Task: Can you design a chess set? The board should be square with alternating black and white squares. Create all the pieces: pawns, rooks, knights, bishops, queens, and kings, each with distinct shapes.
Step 2708:
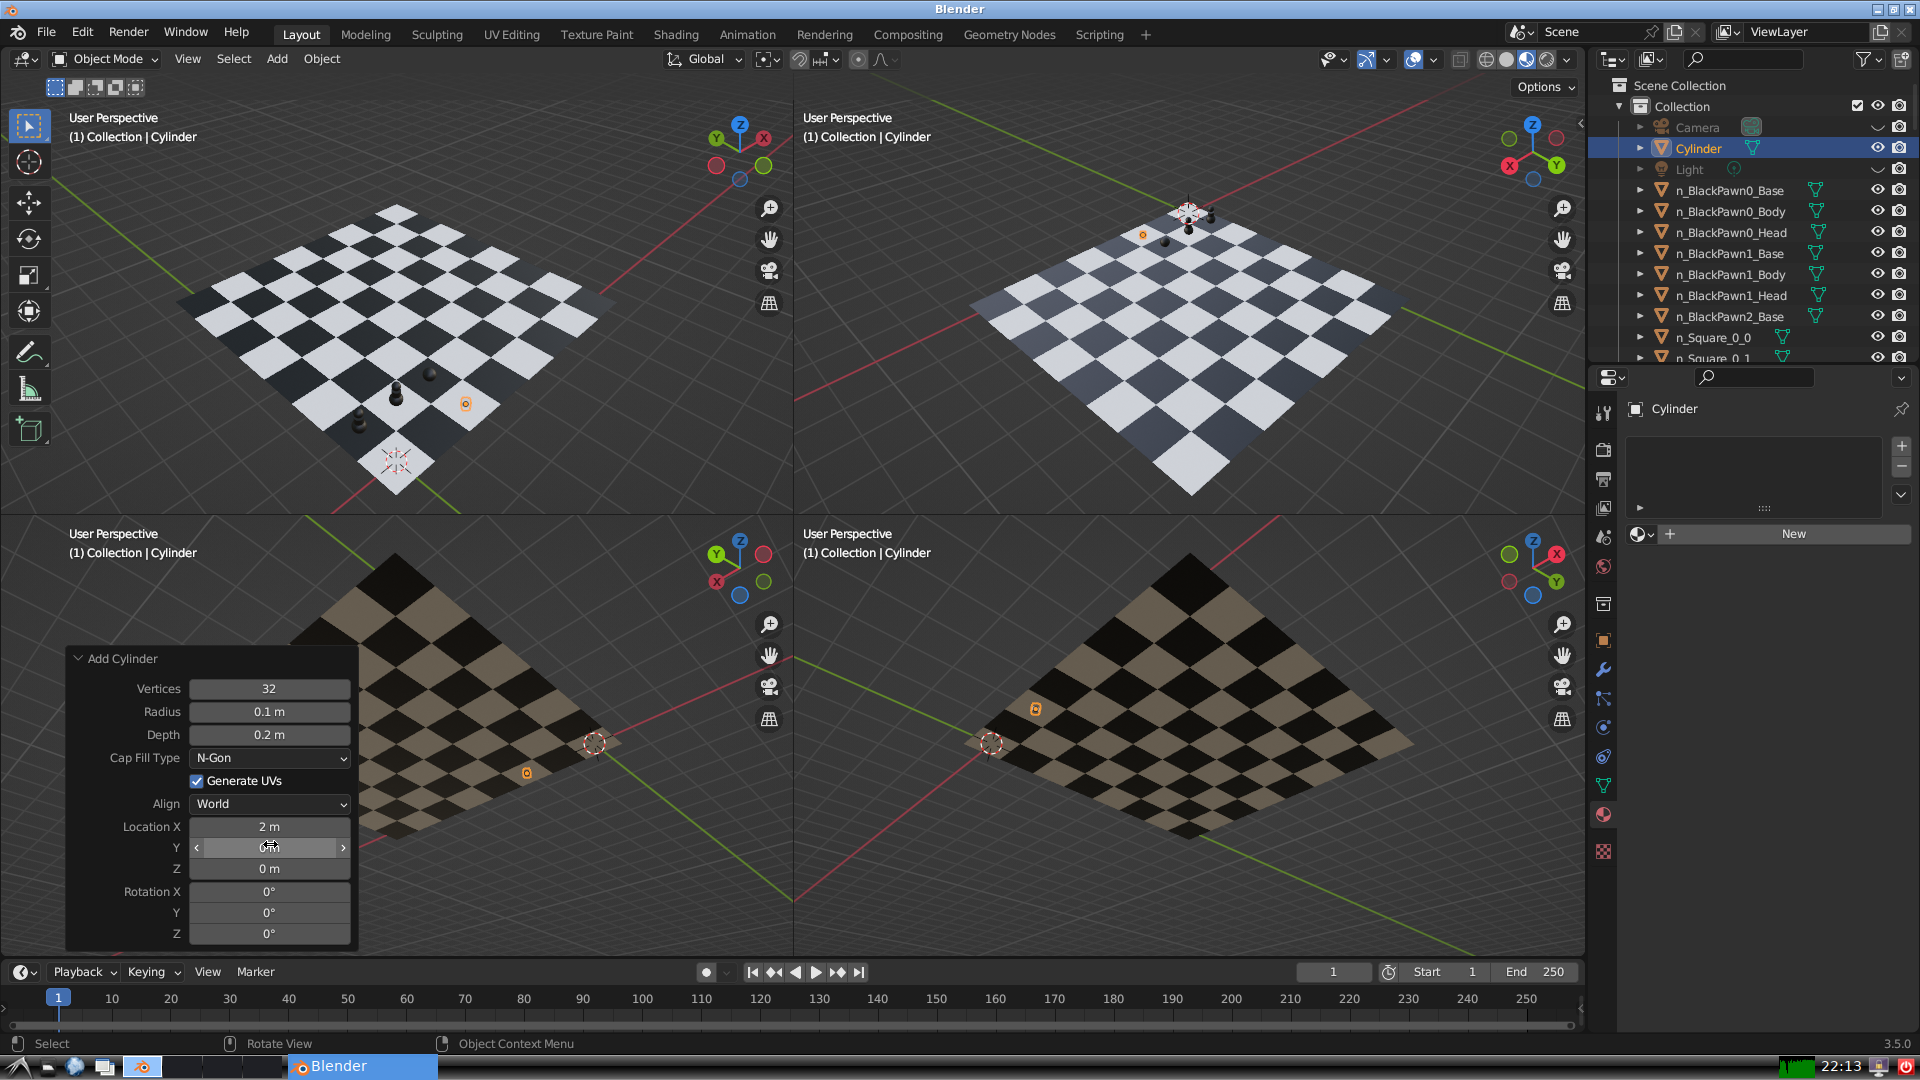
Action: click: no